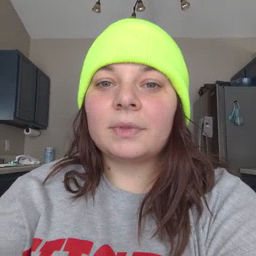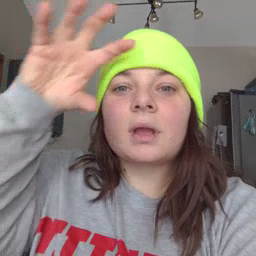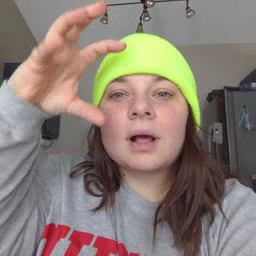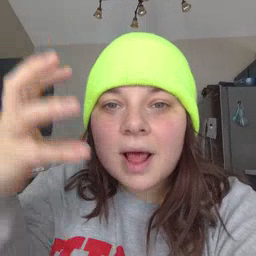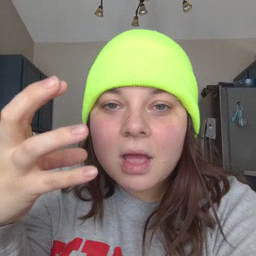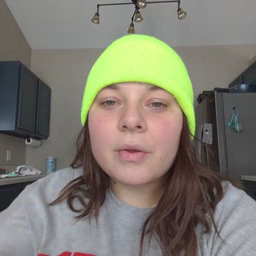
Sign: cloud